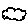
Label: cloud